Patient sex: F
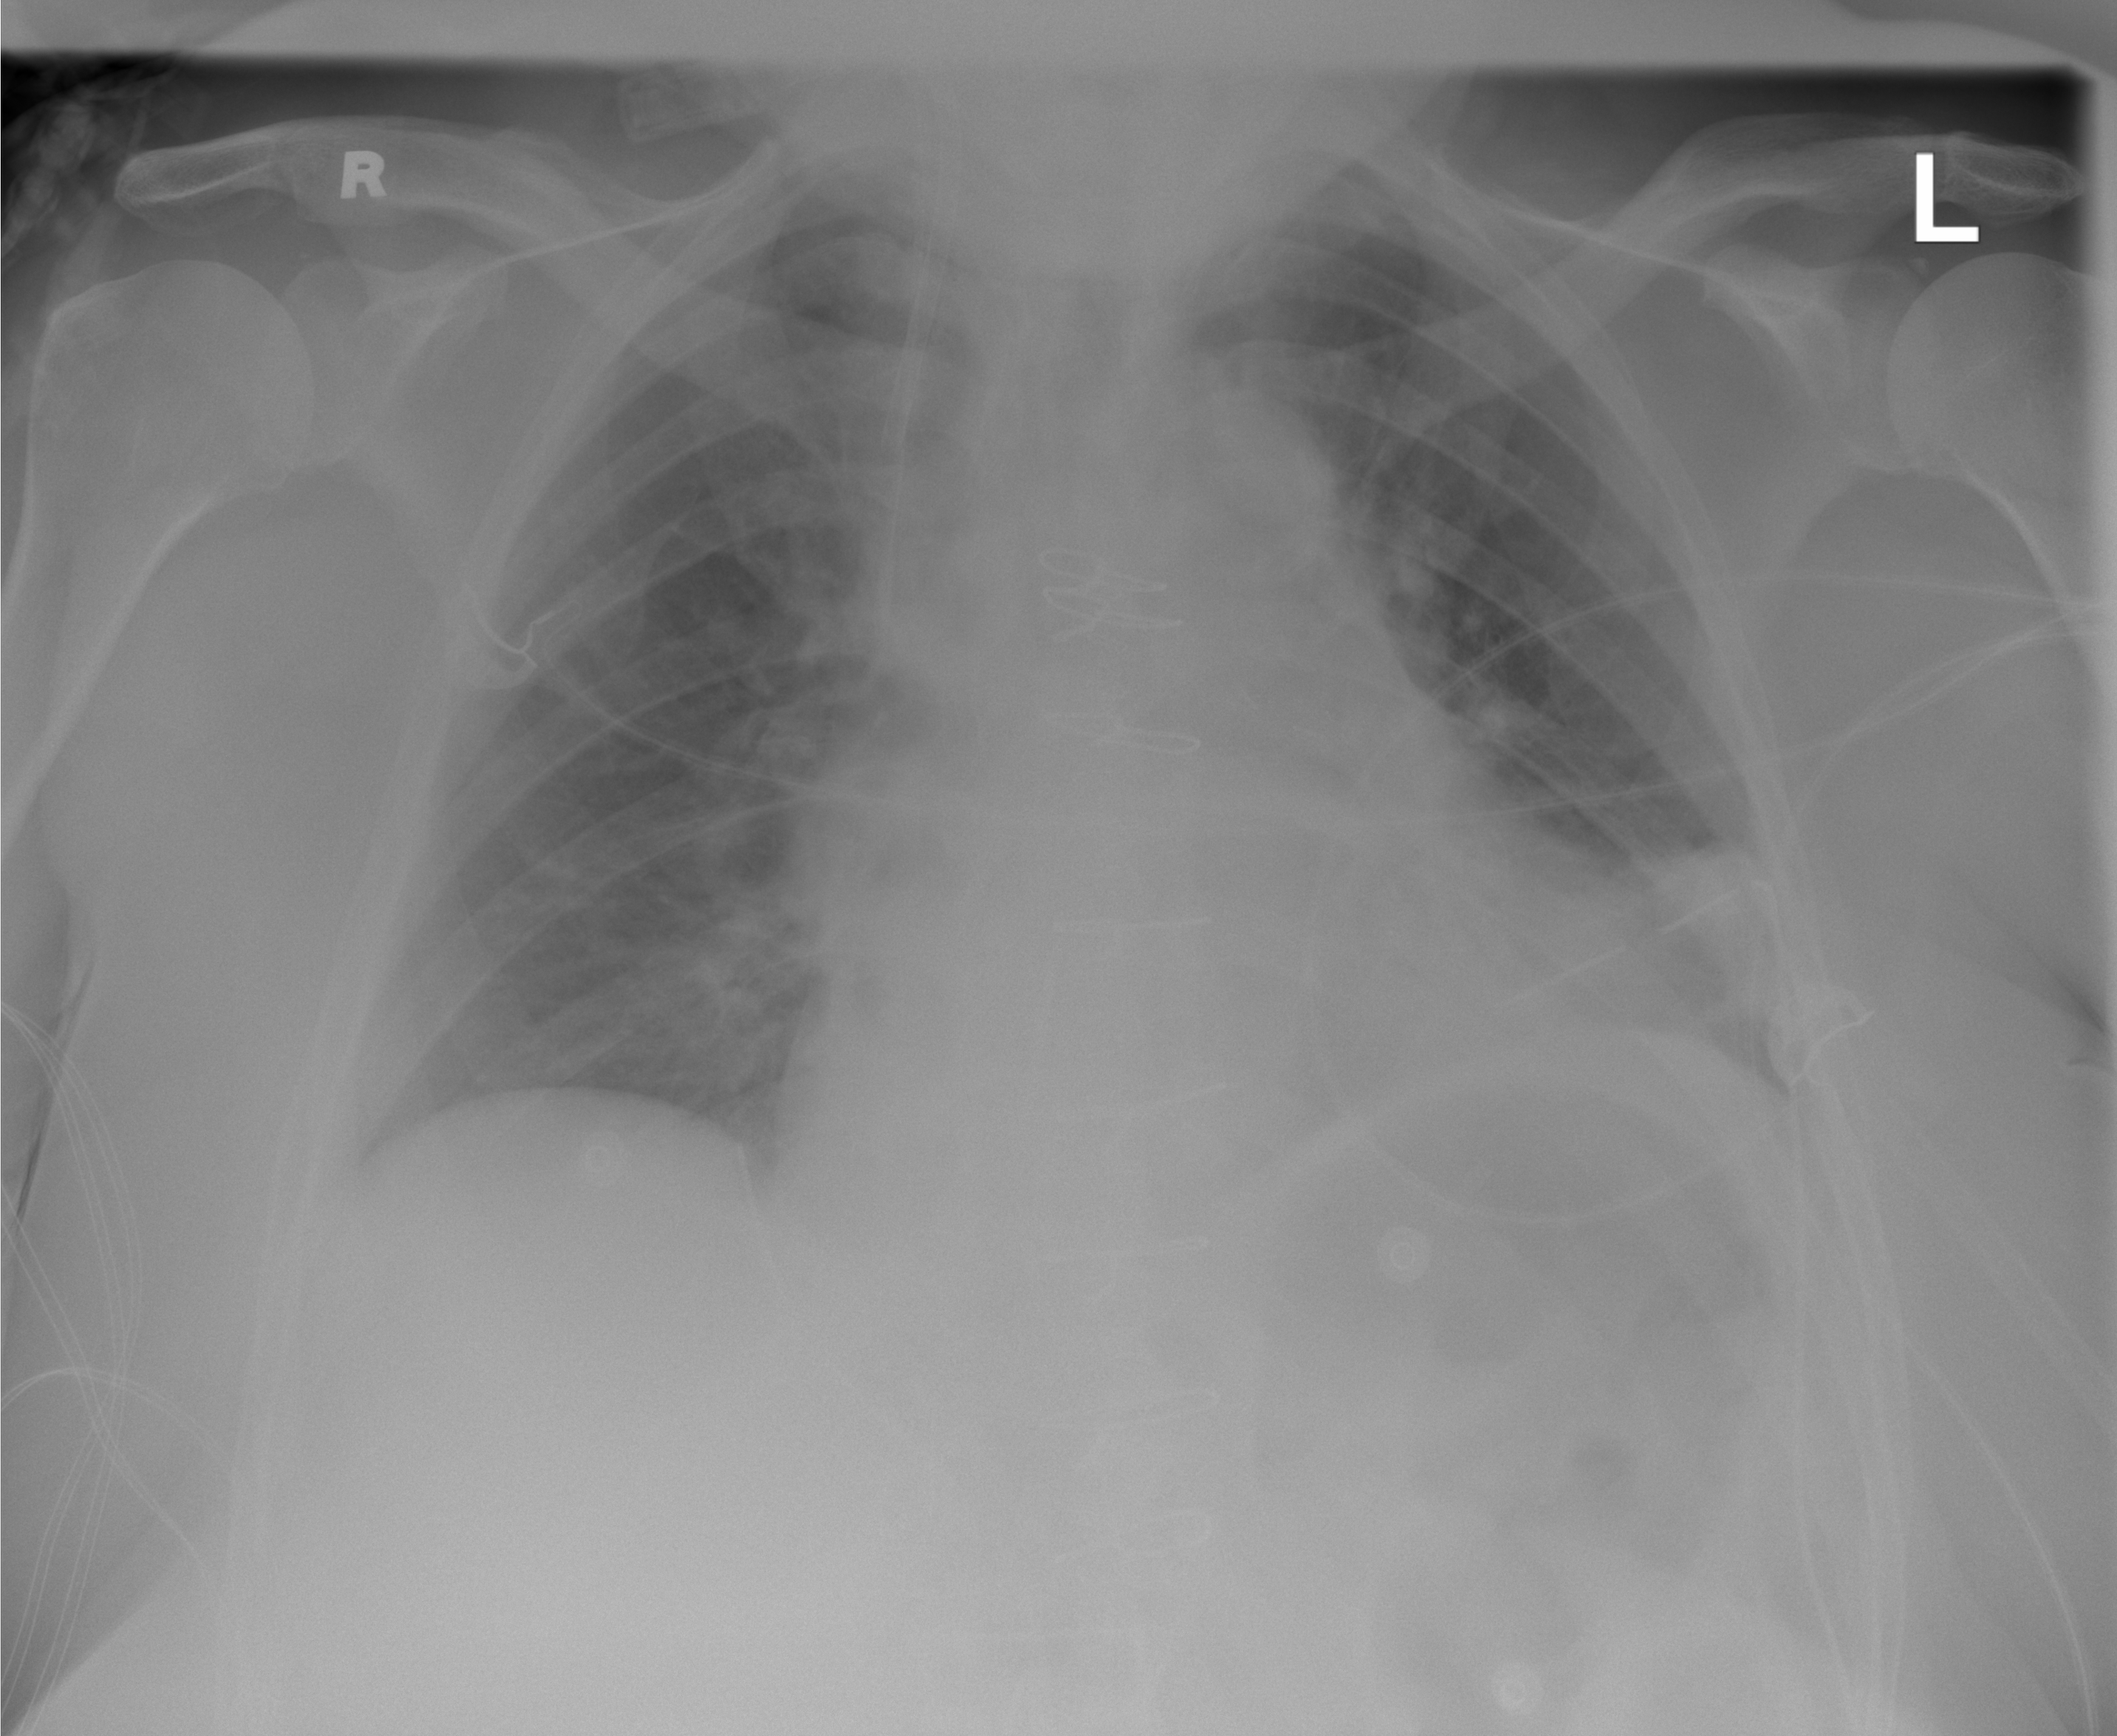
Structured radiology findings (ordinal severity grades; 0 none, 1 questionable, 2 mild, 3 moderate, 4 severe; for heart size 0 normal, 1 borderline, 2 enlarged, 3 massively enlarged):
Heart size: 2
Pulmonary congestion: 1
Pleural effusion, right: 0
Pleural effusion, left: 0
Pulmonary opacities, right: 1
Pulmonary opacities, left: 0
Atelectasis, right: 2
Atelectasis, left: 2